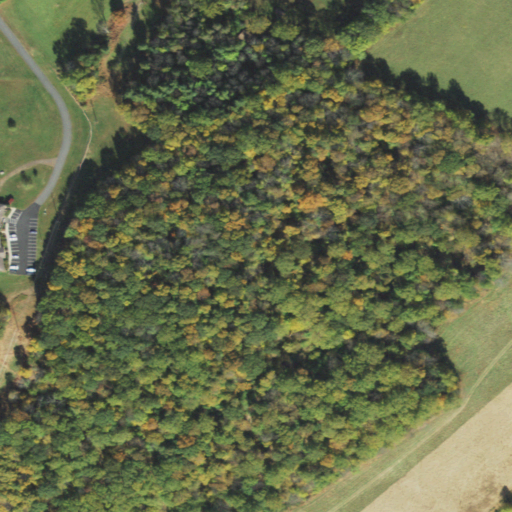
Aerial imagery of mountain in Pennsylvania named Devil Head containing deciduous forest, pasture, grassland, shrub, mixed forest, cultivated crops, and open development